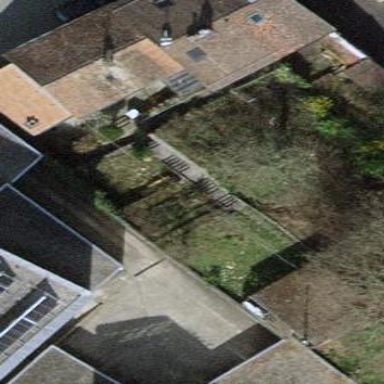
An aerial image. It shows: Garden surrounded by fence.